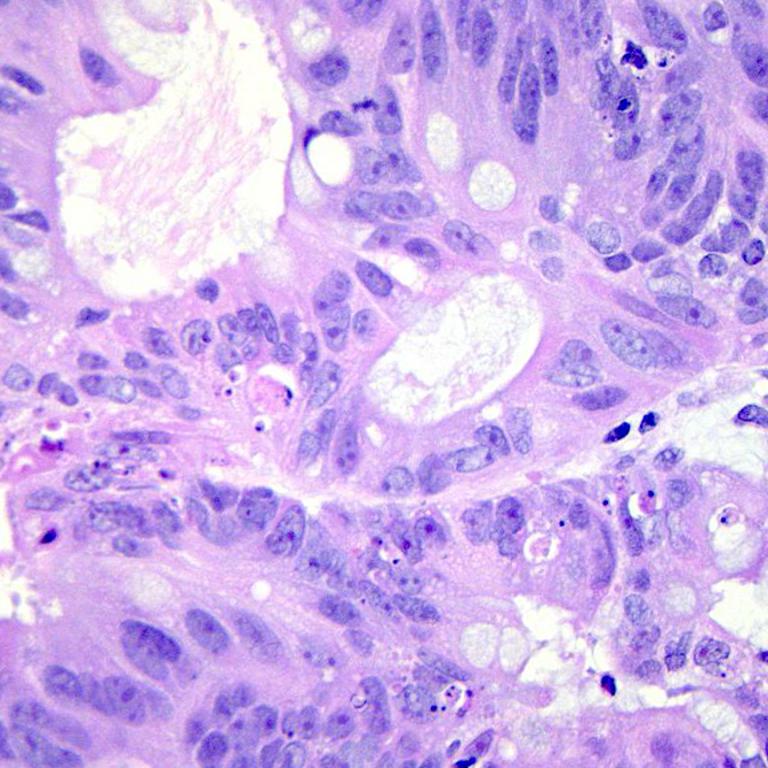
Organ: colon
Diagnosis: adenocarcinomas